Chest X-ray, PA view. Patient: 50 years old, sex F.
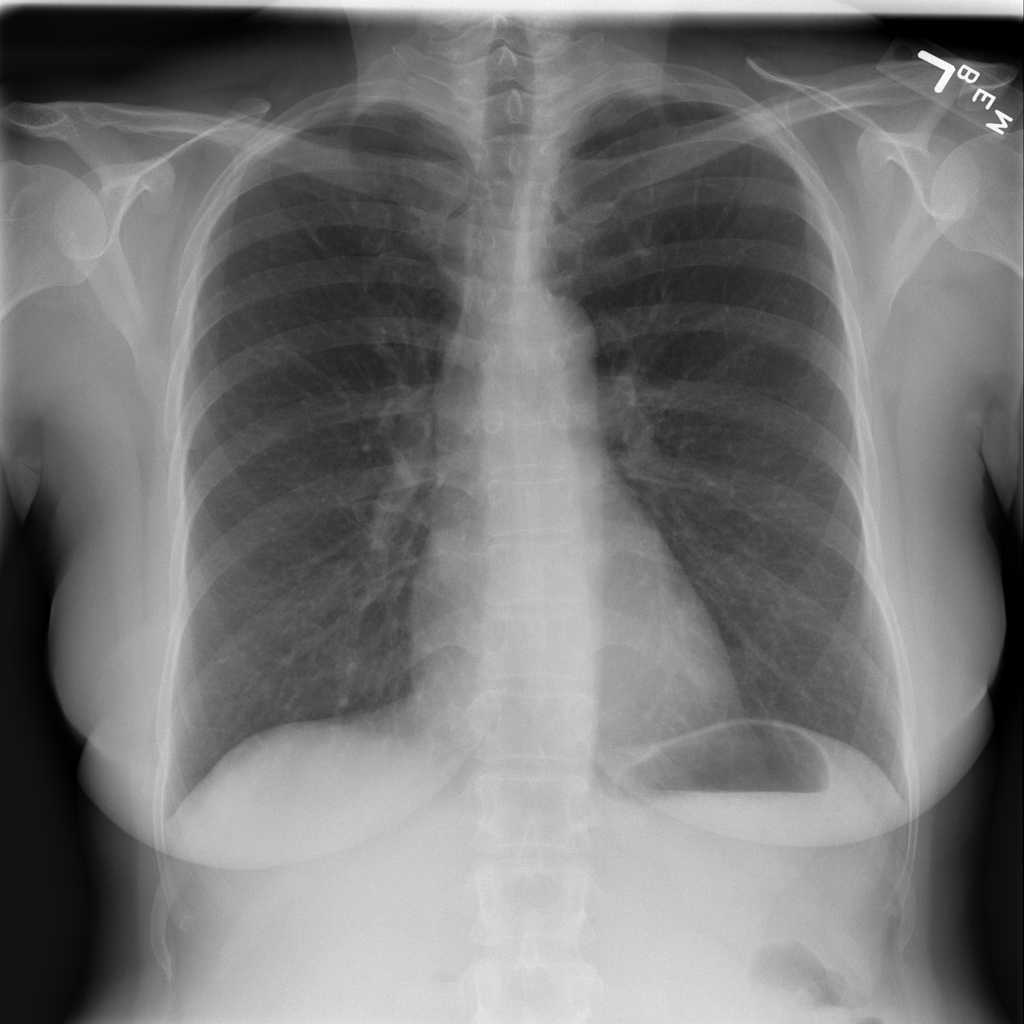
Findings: No Finding